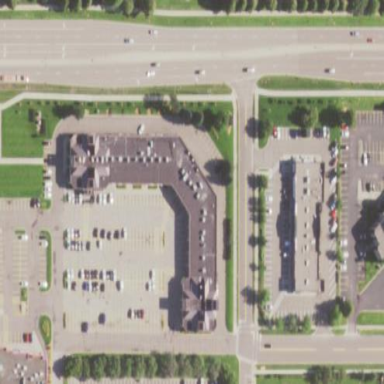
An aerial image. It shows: Commercial building.